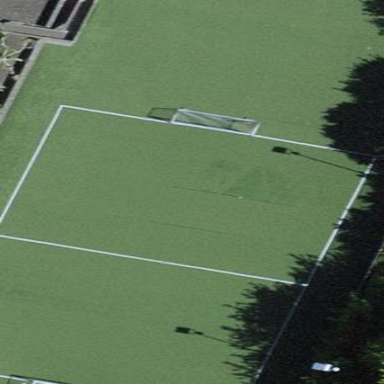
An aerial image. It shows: Soccer pitch for outdoor sports and leisure activities.